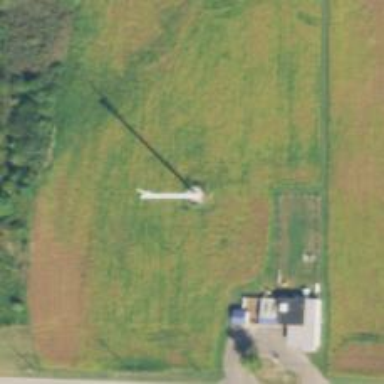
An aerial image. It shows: Wind generator using horizontal axis wind turbines.